Question: I am trying to put a header on my page, but say for example i have two divs, which ever div is declared first will appear on top, and the second div wil appear below it. regardless of what position i set for it. Could anyone help me please?
'''
css;
body
{
background-color:#CCC;
}
#pageHeader{
position:relative;
width:900px;
height:94px;
background-color:White;
margin:0 auto;
}
#nhsLogo
{
position:relative;
margin-left:40px;
}
#openingHours
{
position:relative;
margin-left:500px;
top:0px;
}
'''
Html:
'''
<%@ Master Language="C#" AutoEventWireup="true" CodeBehind="Template.master.cs" Inherits="Template.Template" %>
<!DOCTYPE html PUBLIC "-//W3C//DTD XHTML 1.0 Transitional//EN" "http://www.w3.org/TR/xhtml1/DTD/xhtml1-transitional.dtd">
<html xmlns="http://www.w3.org/1999/xhtml">
<head runat="server">
<title></title>
<link type="text/css" rel="stylesheet" href="css/bootstrap.css" />
<link type="text/css" rel="stylesheet" href="css/normalize.css" />
<link type="text/css" rel="stylesheet" href="css/default.css" />
<asp:ContentPlaceHolder ID="head" runat="server">
</asp:ContentPlaceHolder>
</head>
<body>
<div id="pageHeader">
<div id="openingHours">
<p style="color:Green; font-size:18px; font-style:oblique;"><PHONE></p>
<p style="color:Purple; font-size:18px; font-style:oblique;">Opening hours</p> <p></p>
</div>
<div id="nhsLogo">
<p><img src="img/high.png" alt="GPlus logo" /></p>
</div>
</div>
<form id="form1" runat="server">
<div>
<asp:ContentPlaceHolder ID="ContentPlaceHolder1" runat="server">
</asp:ContentPlaceHolder>
</div>
</form>
<script type="text/javascript" src='<%# ResolveUrl ("~/Js/jquery-1.2.3.min.js") %>'></script>
<script type="text/javascript" src="js/bootstrap.min.js"></script>
</body>
</html>
'''

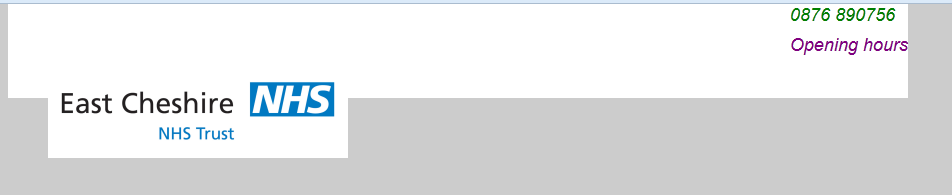
Answer: The easiest way to have two divs side-by-side, is to given them "float" CSS rules:
'''
float:left;
'''
<URL>
alernatively you can use absolute positioning.
give your body the css rule: 'position:relative;'
then any children elements of body that you want to position, give the css rules:
'''
position:absolute;
top: 10px; //change this value to adjust vertical positioning
left: 10px; //change this value to adjust horizontal positioning
'''
<URL>